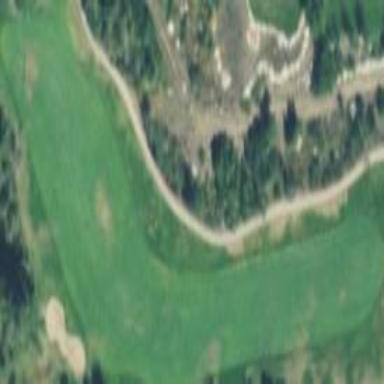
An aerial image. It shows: Golf fairway in the image.